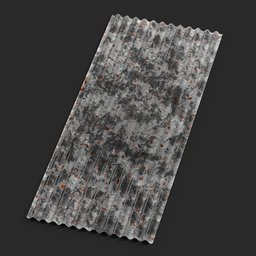
Label: architecture